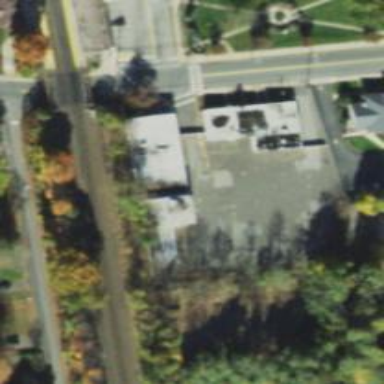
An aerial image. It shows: Post office.